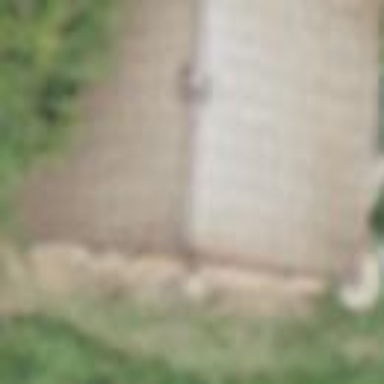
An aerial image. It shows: Barn.